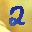
Label: 2